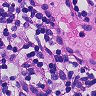
Metastatic tissue present: no